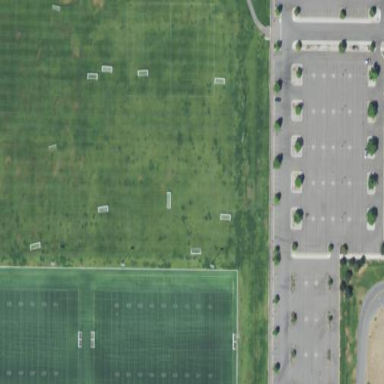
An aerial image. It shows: Soccer pitch for leisure land activities.